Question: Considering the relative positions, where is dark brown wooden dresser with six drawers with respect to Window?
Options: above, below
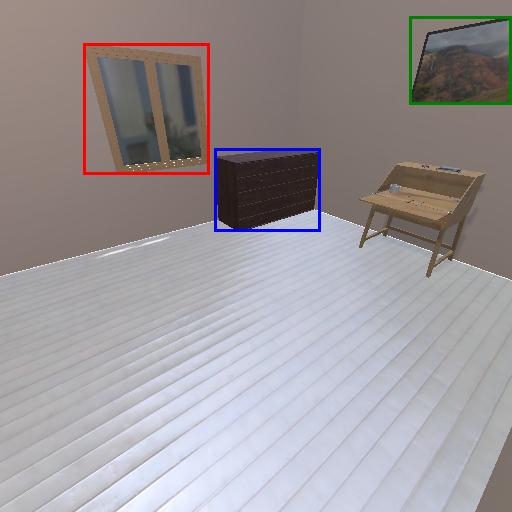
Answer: above